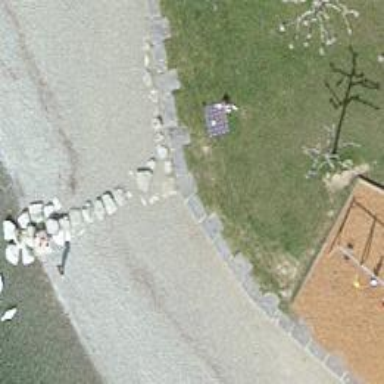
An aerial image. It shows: Man-made groyne.